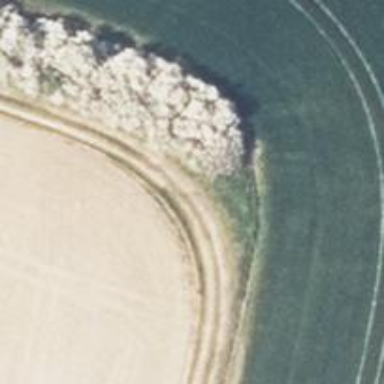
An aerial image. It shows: Track with grade5 tracktype.